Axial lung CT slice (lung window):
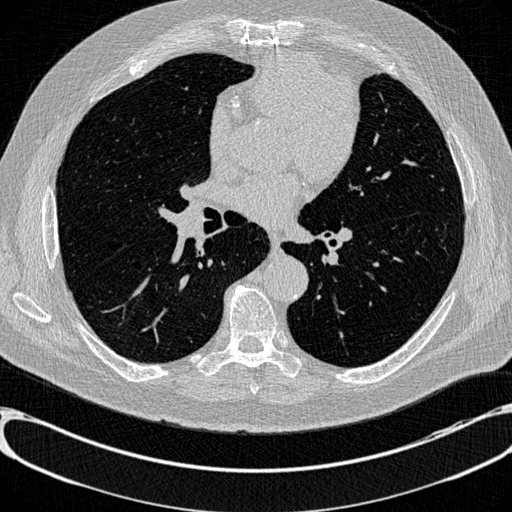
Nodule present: no